Question: I would like to create a side menu in my windows forms application to look something like the spotify and itunes style (See image as example) What is the best way to achieve this? I want to use icons and have no style limitations.. Was thinking of just using a webbrowser control?

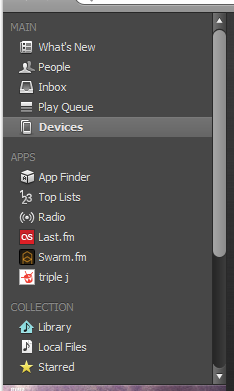
Answer: I will strongly encourage you to not use Winforms due to its serious limitations with custom styling, and suggest you to better go with WPF that way doing the menu you want will take you no more than 1 hour (custom control, some grid with proper icons and labels).
Doing so via HTML as you suggest also seems a lot overcomplex (due to back command routing and so on).